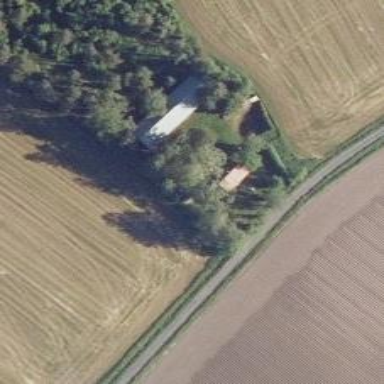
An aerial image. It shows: Farm.